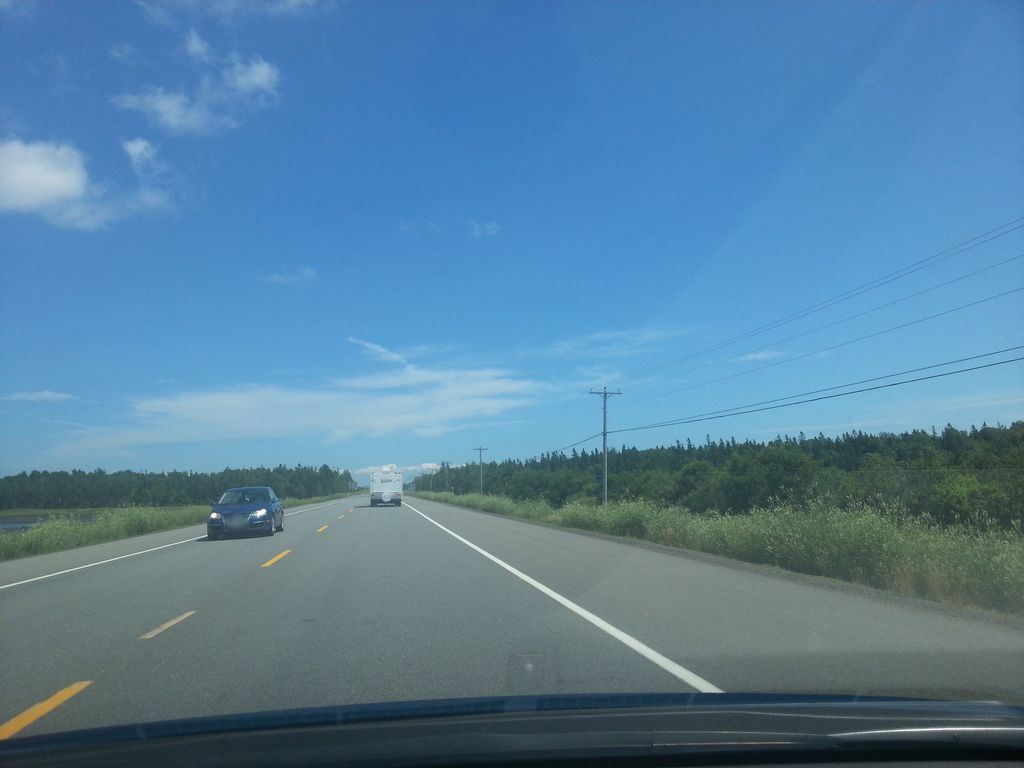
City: charlottetown